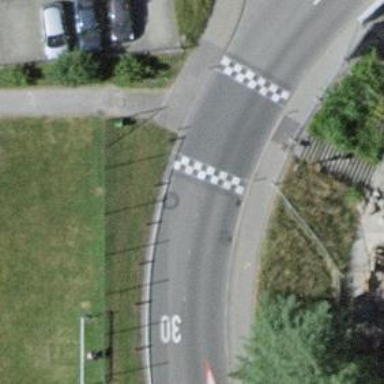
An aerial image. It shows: Uncontrolled zebra crossing on the road.